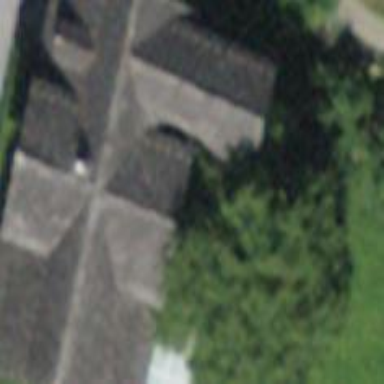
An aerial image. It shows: Detached building with gabled roof.